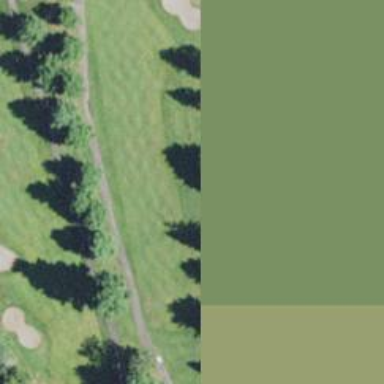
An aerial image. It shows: Golf hole.